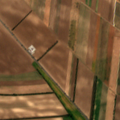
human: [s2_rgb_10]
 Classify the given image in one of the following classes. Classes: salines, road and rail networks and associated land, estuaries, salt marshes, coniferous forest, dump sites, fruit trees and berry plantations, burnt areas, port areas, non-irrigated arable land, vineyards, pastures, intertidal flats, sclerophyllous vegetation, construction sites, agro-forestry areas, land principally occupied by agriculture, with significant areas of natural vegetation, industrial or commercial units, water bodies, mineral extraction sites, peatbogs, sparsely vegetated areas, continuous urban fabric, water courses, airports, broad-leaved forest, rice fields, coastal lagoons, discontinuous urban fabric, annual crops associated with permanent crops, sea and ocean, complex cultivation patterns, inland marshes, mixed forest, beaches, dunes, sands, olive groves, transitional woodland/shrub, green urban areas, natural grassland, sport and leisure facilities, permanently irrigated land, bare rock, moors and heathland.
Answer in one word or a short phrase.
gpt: non-irrigated arable land